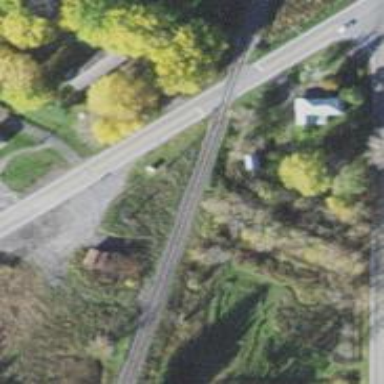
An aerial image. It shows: Junction on the railway.